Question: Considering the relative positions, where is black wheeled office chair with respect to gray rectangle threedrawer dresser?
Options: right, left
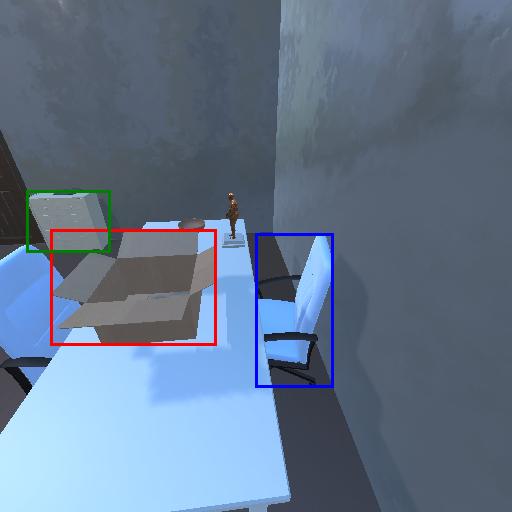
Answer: right